Question: I've written a custom authenticator which auths users based on their email address and not their username. This has broken logins at '/admin', as it apparently doesn't allow an email to be used in the username field:

Is there a way I could get around this issue?
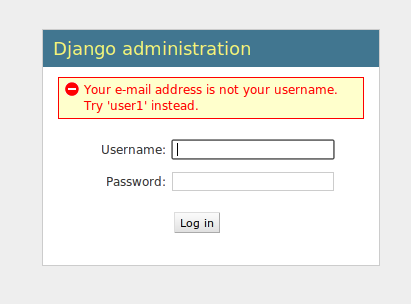
Answer: Here is the relevant 'login' method from the admin app (unimportant detail elided):
'''
def login(self, request):
from django.contrib.auth.models import User
# Check the password.
username = request.POST.get('username', None)
password = request.POST.get('password', None)
user = authenticate(username=username, password=password)
if user is None:
message = ERROR_MESSAGE
if username is not None and u'@' in username:
# Mistakenly entered e-mail address instead of username? Look it up.
try:
user = User.objects.get(email=username)
except (User.DoesNotExist, User.MultipleObjectsReturned):
message = _("Usernames cannot contain the '@' character.")
else:
if user.check_password(password):
message = _("Your e-mail address is not your username."
" Try '%s' instead.") % user.username
else:
message = _("Usernames cannot contain the '@' character.")
return self.display_login_form(request, message)
# The user data is correct; log in the user in and continue.
else:
if user.is_active and user.is_staff:
login(request, user)
return http.HttpResponseRedirect(request.get_full_path())
else:
return self.display_login_form(request, ERROR_MESSAGE)
login = never_cache(login)
'''
See how it tries to authenticate with the POST data fields of 'username' and 'password'? Notice also, how they don't use a django Form to do authentication? This is purely based on using the built in 'login' and 'authenticate' methods of the 'auth' contrib app. This means there isn't really an opportunity to change the form. Instead, you have to ensure that your custom authenticator is registered as an <URL>.
'''
AUTHENTICATION_BACKENDS = ('mysite.backends.EmailBackend',)
'''
Since the built in admin login method only checks for the existence of an email address if the AUTH_BACKEND returns no user, it means you should be free to use the email address in the existing form. This should work, but if it doesn't (and you've already set the Auth Backend), below is an alternative method.
So, what you do, is override the admin login template, and post to your own custom login view which uses your own authenticator.
To <URL>:
'''
cp [src dir]/django/django/contrib/admin/templates/admin/login.html [project root]/templates/admin/login.html
'''
Next, you'll want to strip out the existing form action, and point it to your own view:
'''
<form action="/custom/login" method="post" id="login-form">{% csrf_token %}
'''
I'm assuming you already have a view that does authentication, so post directly to that, and do a redirect on success to the main admin site.